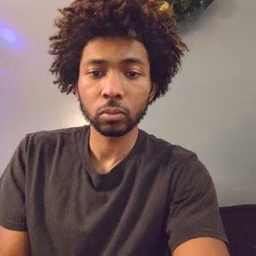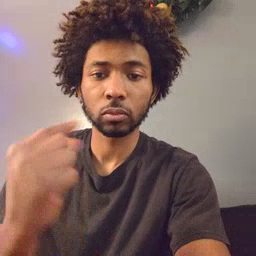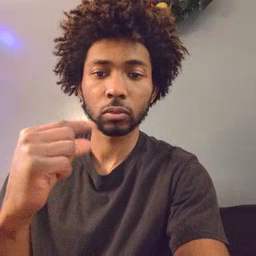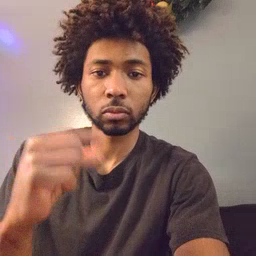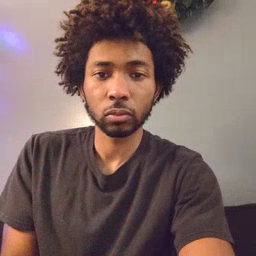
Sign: green